Question:
i want to read the data from table into hash and then split the value and price into array.
for example:
Then i want to filter with user input the add the price.
if user selected accessories1 then I want to read the value of accessories that is 001 and then get the price of 001 which is 10.
All coding is done in perl
Appreciate if someone gives me some ideas.
Thanks
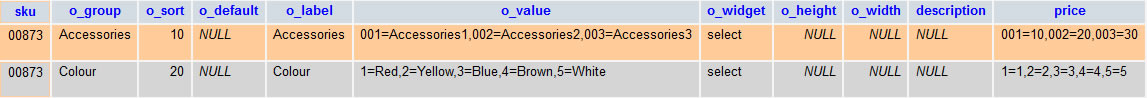
Answer: Check this: <URL>
"Use the HTML::TableContentParser module from CPAN:
'''
use HTML::TableContentParser;
$tcp = HTML::TableContentParser->new;
$tables = $tcp->parse($HTML);
foreach $table (@$tables) {
@headers = map { $_->{data} } @{ $table->{headers} };
# attributes of table tag available as keys in hash
$table_width = $table->{width};
foreach $row (@{ $tables->{rows} }) {
# attributes of tr tag available as keys in hash
foreach $col (@{ $row->{cols} }) {
# attributes of td tag available as keys in hash
$data = $col->{data};
}
}
}
'''
"